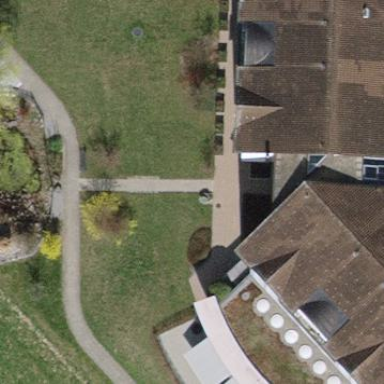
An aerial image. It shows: Nursing home building.